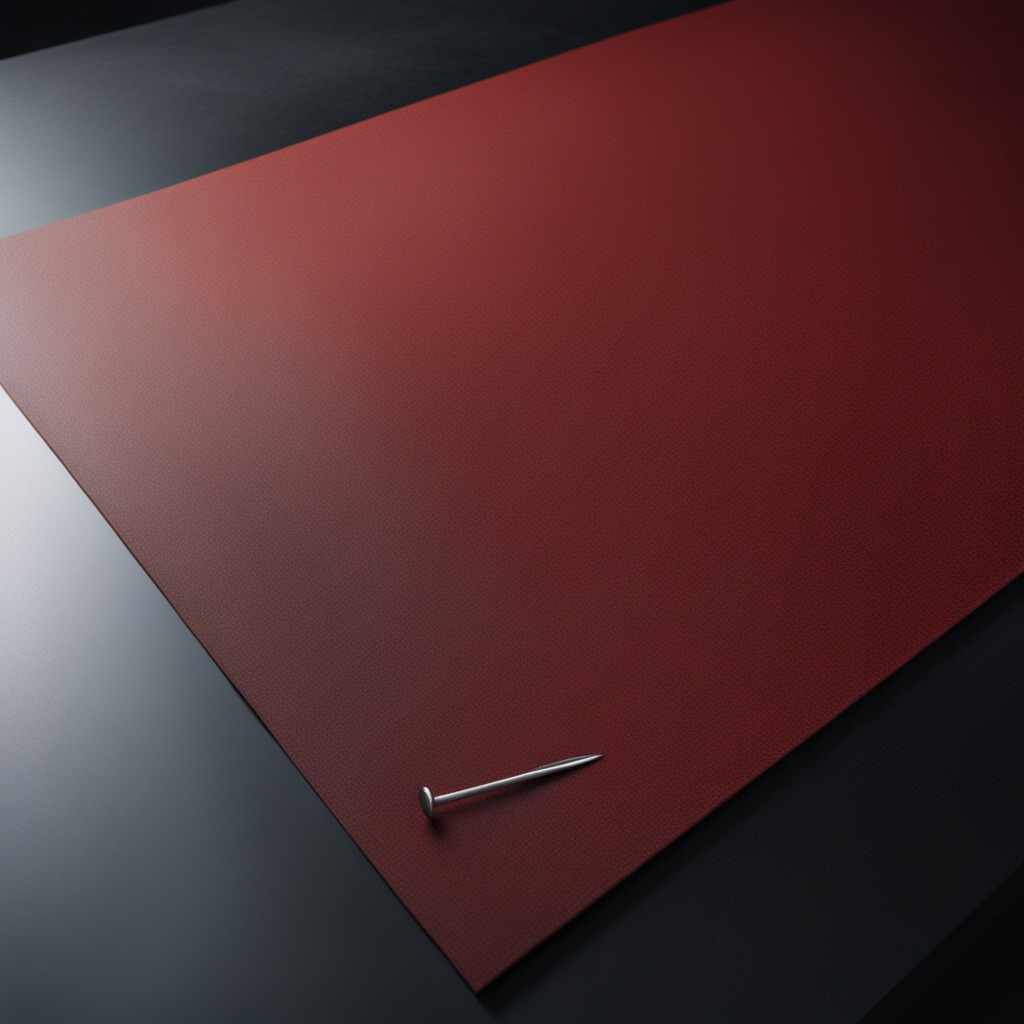
A nail is lying on the clean granite tabletop.